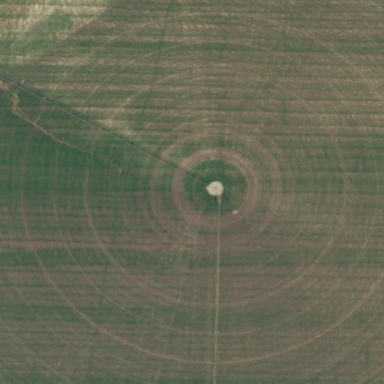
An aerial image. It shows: Farmland with pivot irrigation system.